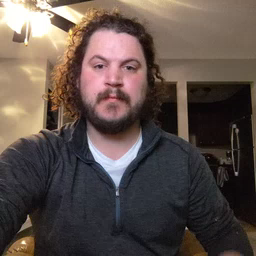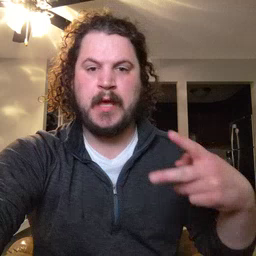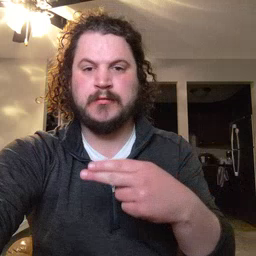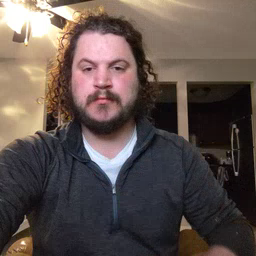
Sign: cut